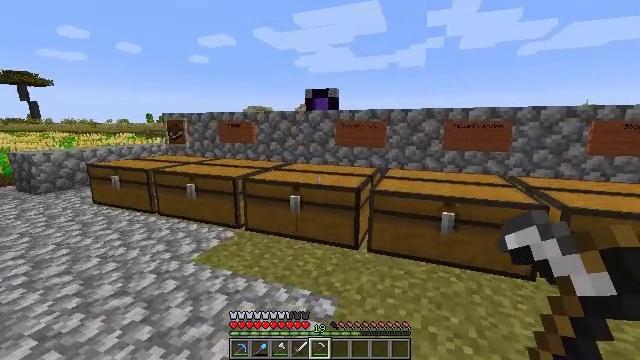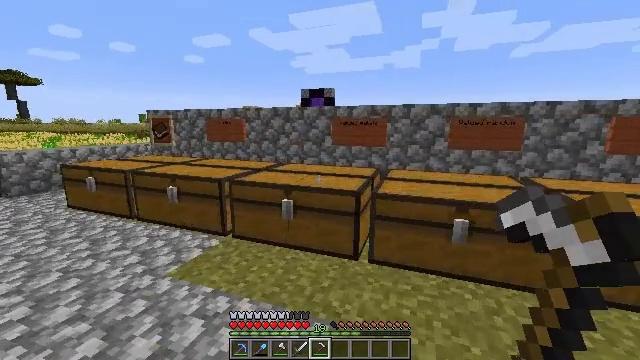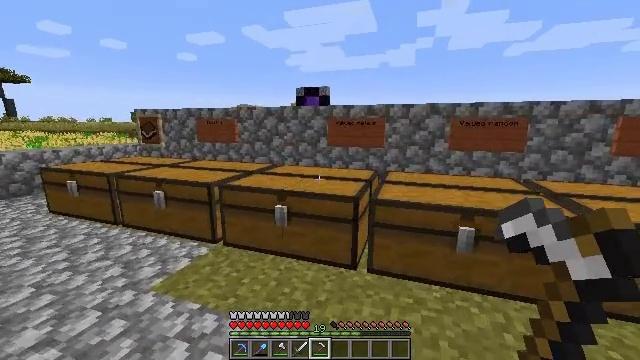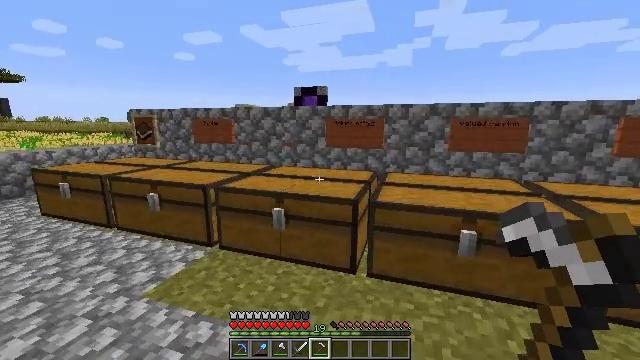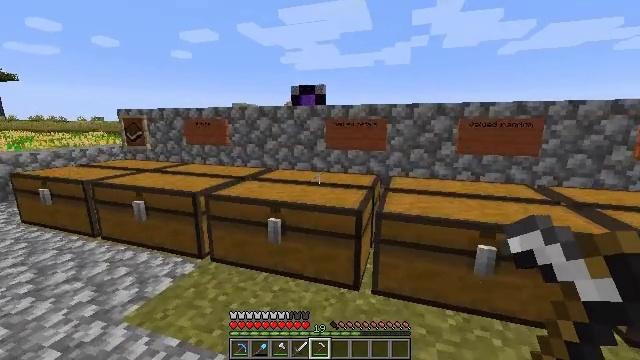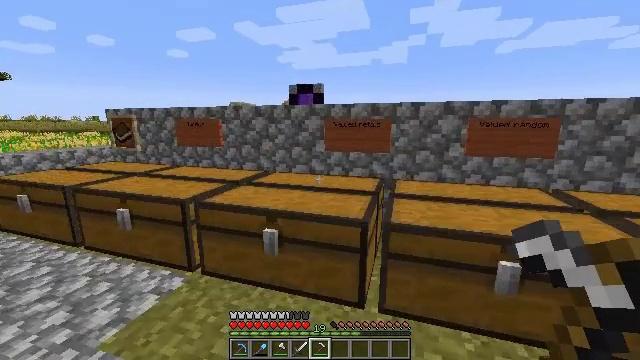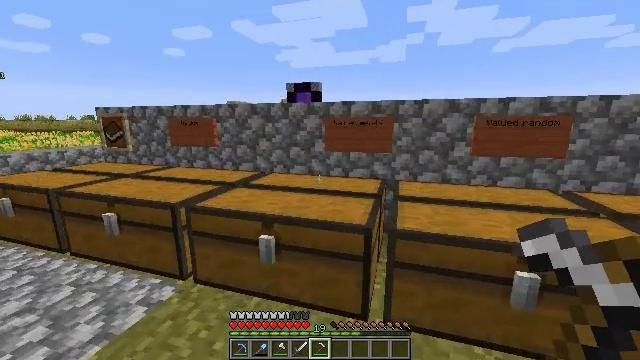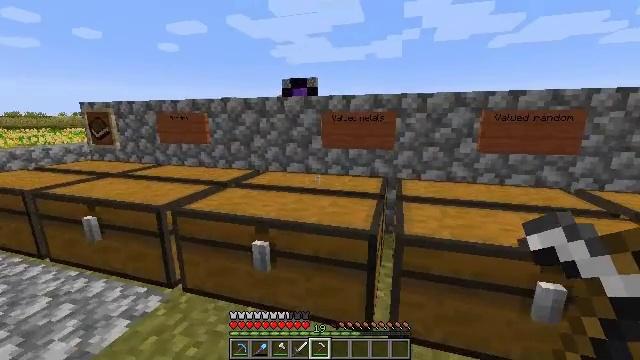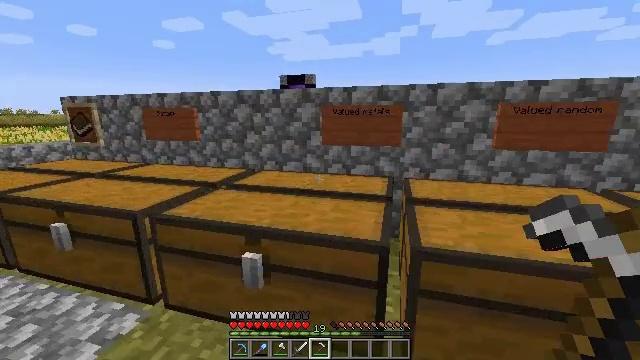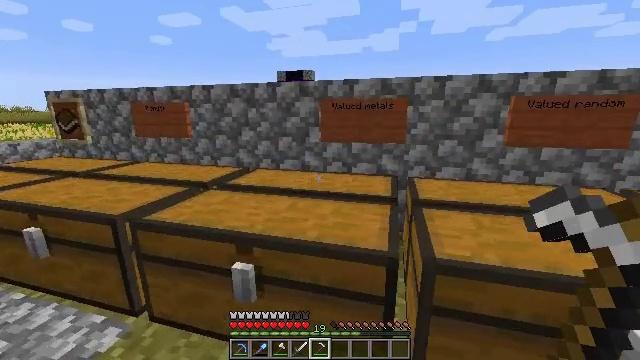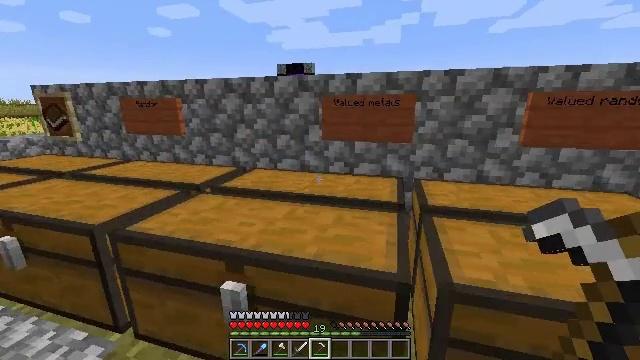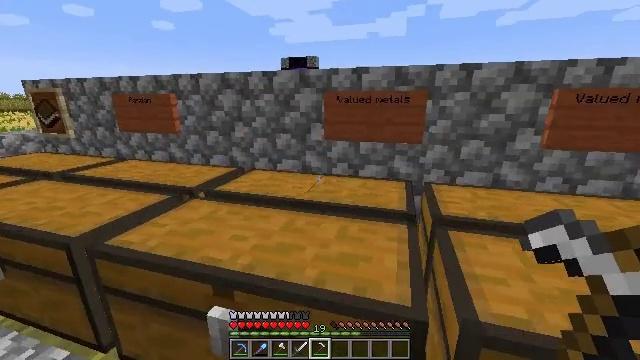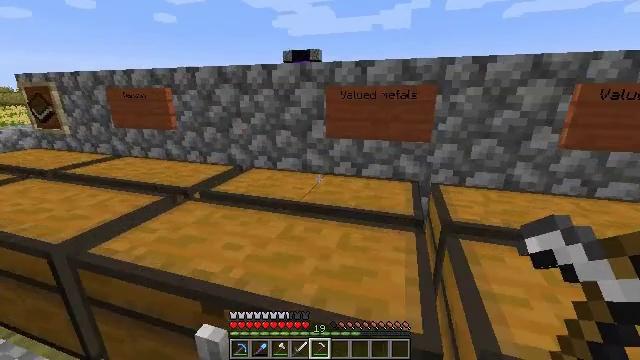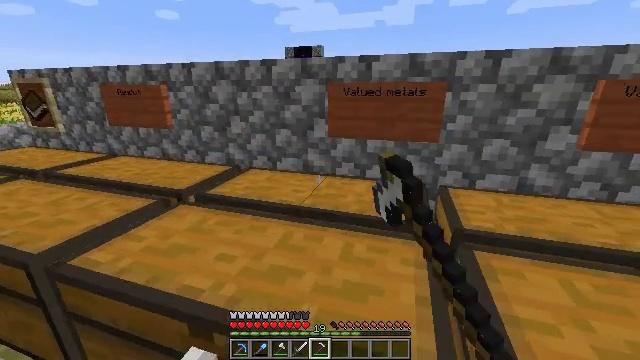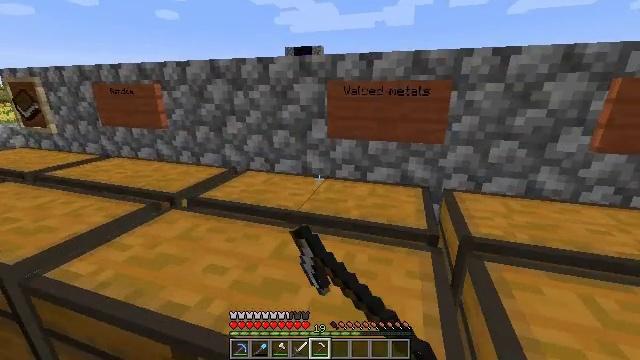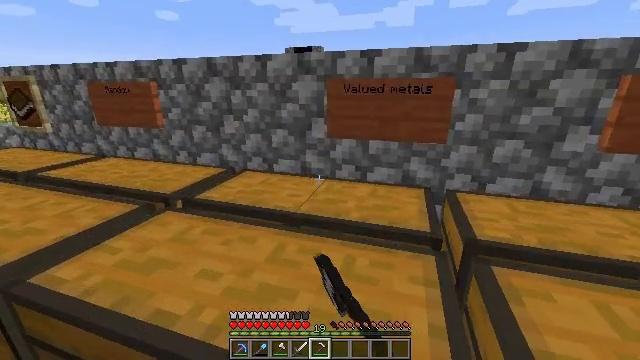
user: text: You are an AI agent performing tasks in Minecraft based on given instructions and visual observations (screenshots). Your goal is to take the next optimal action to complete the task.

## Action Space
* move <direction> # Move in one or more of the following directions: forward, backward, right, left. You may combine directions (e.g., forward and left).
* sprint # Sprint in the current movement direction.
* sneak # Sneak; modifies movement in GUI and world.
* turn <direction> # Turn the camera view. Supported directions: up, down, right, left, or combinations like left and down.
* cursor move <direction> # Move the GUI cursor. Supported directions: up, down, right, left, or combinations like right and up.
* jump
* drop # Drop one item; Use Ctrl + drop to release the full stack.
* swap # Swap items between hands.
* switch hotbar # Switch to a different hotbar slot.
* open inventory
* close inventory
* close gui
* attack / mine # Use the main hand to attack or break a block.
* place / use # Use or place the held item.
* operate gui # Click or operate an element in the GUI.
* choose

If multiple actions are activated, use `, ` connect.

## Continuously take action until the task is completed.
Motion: motion action
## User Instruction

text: Mine the acacia wall sign from the wall.
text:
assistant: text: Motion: move forward
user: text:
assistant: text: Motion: move forward, turn right
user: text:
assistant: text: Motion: move forward
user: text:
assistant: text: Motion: move forward
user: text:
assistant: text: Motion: move forward
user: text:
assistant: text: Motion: move forward
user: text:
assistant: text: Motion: move forward
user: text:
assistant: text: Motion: move forward
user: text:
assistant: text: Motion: move forward
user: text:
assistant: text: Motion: move forward, turn down
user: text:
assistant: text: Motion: move forward, turn down
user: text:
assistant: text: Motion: move forward, turn down, use / place
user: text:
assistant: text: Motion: use / place
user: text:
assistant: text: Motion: use / place
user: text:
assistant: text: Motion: use / place
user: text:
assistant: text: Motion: no_op
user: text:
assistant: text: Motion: no_op
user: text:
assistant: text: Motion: no_op
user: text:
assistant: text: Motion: no_op
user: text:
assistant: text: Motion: no_op
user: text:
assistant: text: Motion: no_op
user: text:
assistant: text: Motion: no_op
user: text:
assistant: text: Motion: no_op
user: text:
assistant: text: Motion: no_op
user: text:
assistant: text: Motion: cursor move right
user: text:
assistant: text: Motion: cursor move right
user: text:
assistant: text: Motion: cursor move right
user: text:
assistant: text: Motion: cursor move right
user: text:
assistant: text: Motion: no_op
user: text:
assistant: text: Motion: no_op